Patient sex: M
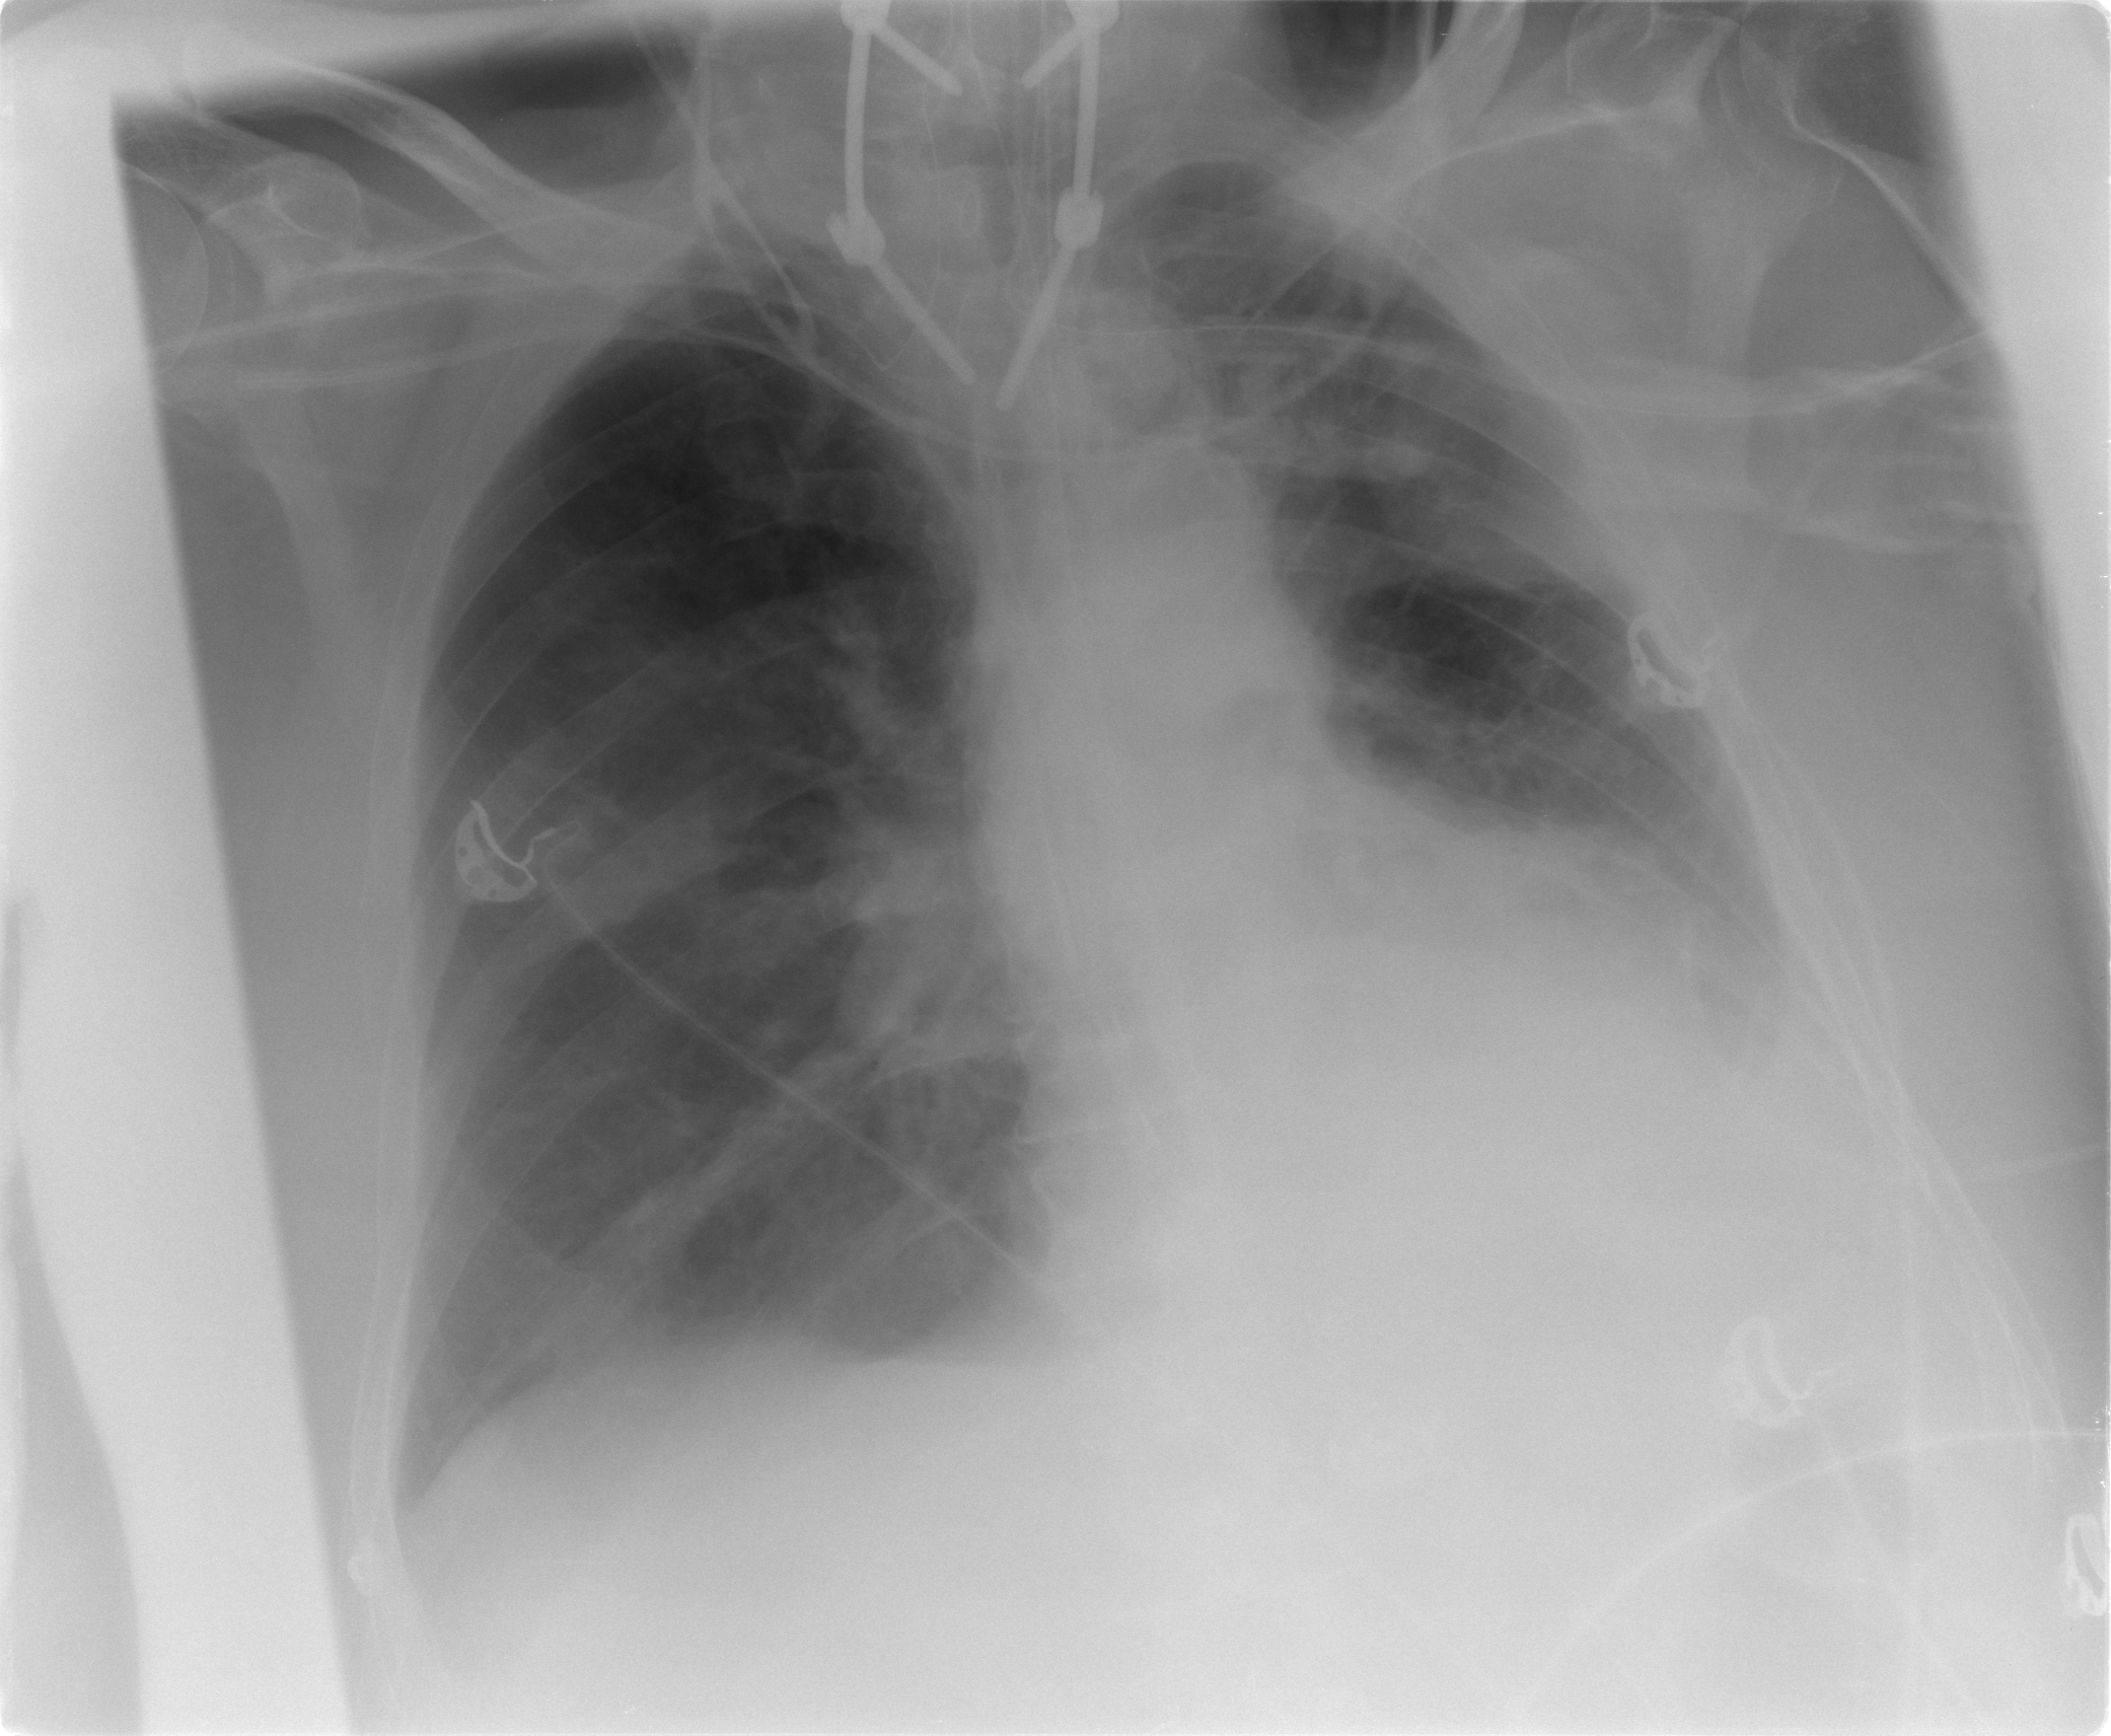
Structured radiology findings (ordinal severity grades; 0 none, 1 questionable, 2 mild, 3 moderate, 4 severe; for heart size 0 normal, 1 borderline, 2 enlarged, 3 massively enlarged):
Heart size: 0
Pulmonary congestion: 2
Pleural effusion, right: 0
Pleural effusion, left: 2
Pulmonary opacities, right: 0
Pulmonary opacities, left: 0
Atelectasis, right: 2
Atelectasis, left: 2